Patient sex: F
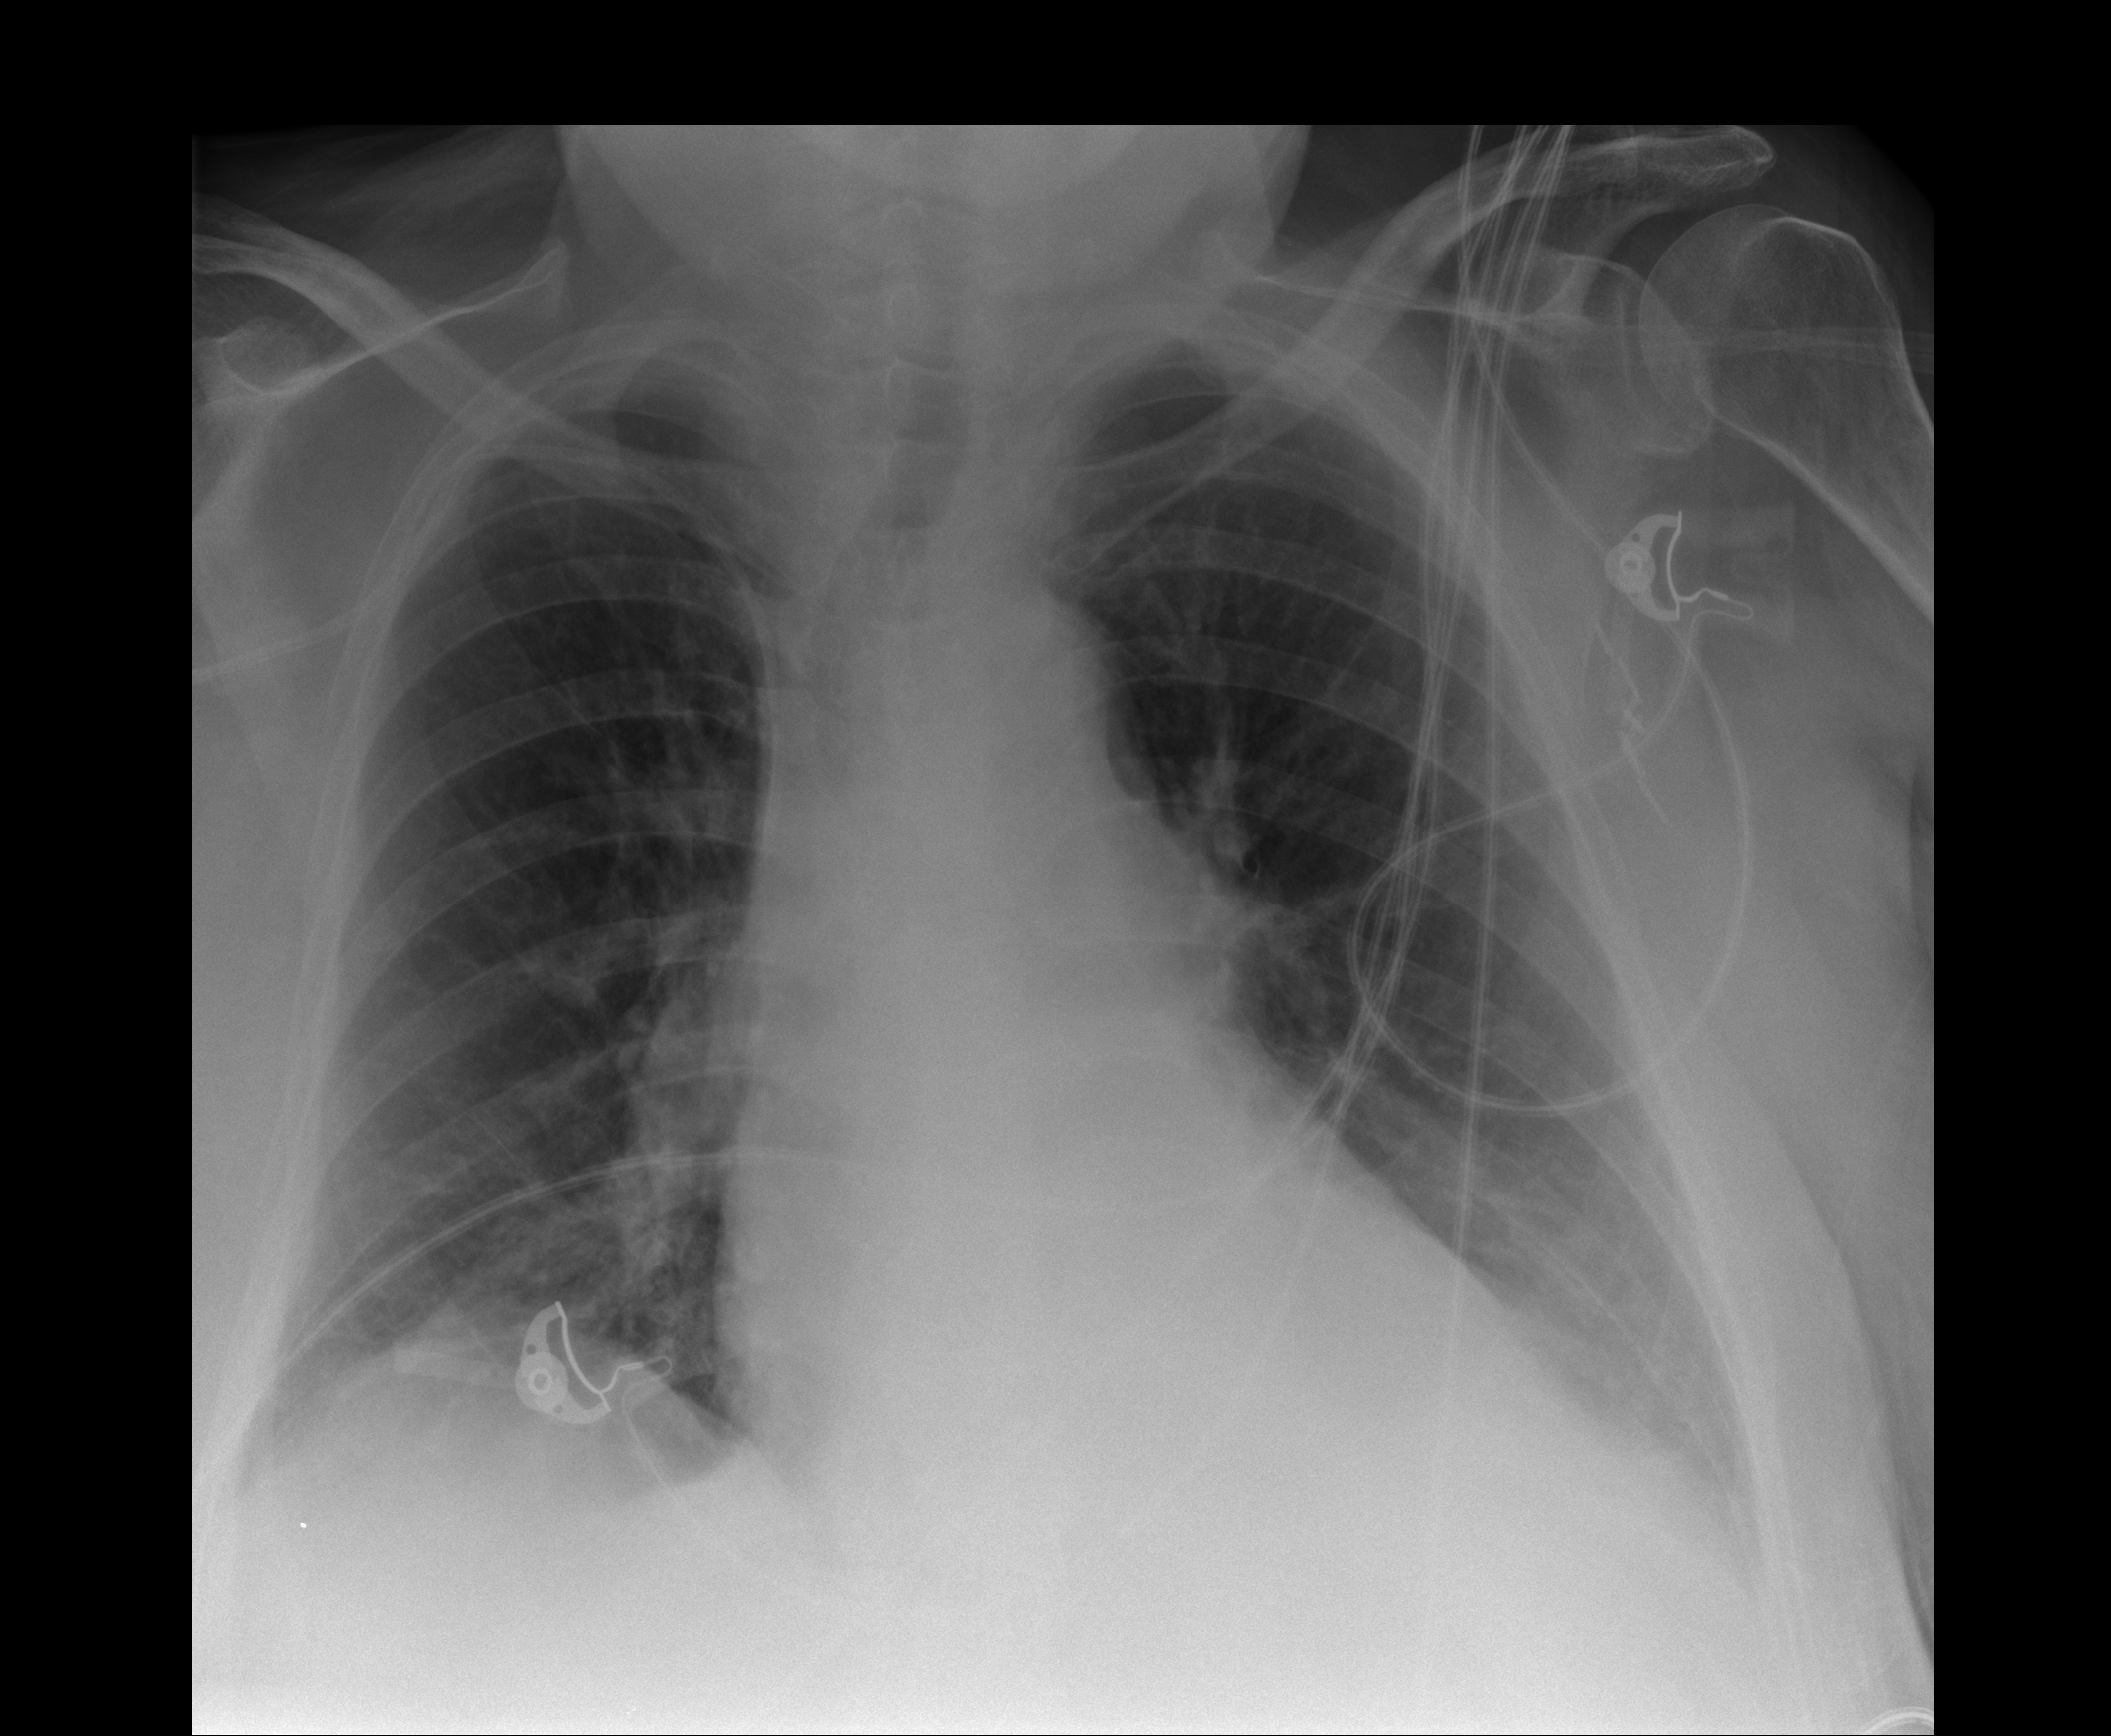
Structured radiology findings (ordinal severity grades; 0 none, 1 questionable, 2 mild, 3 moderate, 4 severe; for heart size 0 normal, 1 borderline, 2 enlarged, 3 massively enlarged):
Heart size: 1
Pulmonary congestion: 2
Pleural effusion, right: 1
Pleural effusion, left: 2
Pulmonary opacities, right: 1
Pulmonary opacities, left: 0
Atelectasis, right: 2
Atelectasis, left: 2